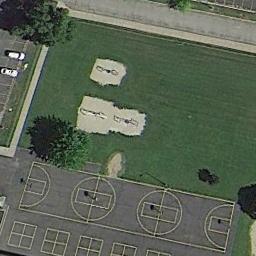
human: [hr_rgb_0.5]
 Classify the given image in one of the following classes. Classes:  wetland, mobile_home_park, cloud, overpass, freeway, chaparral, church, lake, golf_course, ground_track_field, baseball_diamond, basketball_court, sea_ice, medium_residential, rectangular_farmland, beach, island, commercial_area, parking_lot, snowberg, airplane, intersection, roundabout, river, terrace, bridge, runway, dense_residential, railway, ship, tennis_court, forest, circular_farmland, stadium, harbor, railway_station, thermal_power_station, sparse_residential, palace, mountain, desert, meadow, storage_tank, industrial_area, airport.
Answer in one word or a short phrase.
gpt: basketball_court